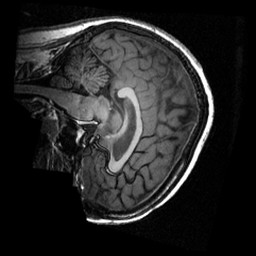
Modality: T1w
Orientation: sagittal
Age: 18
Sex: female